Current action and preconditions to check: trajectory_clear

Your task: For each precondition in the list above, predict whether it will hold at this action.

Consider the current scene as observed from the mobile robot's camera, and analyze the predicted future states of all dynamic agents (e.g., people, animals, vehicles, or any moving entities) within the NEXT SECOND.

IMPORTANT: Only answer "very likely" if you are absolutely certain—based on strong, clear evidence—that a dynamic agent will violate the precondition in the predicted future state. Do NOT answer "very likely" for unlikely, ambiguous, or low-probability risks.

Ask yourself for each precondition: Is there a high probability, with clear and convincing evidence, that the predicted future states of any dynamic agent will interfere with the predicted future state of the currently executing action within the NEXT SECOND, causing that precondition to fail?

Assess the risk level based on these predictions. Use "likely" or "very likely" if motions create a clear risk of interference.

Use "neutral" or "improbable" if agents are nearby but their predicted paths are clearly diverging or non-conflicting.

Failure Risk Categories: "very improbable", "improbable", "neutral", "likely", "very likely"

Answer Format: Output ONLY the probability_of_failure value from these categories: "very improbable", "improbable", "neutral", "likely", "very likely"

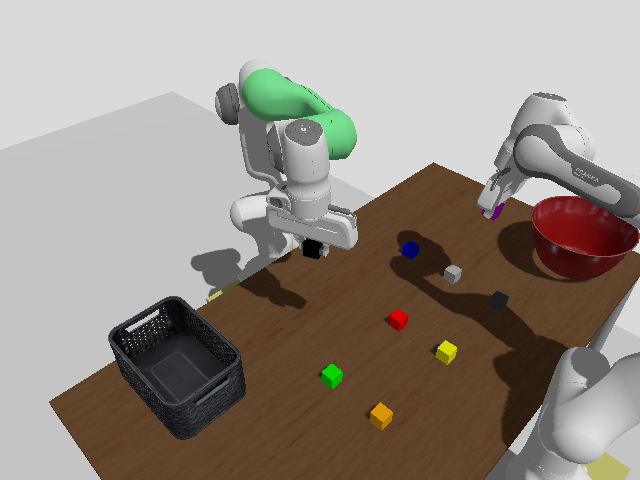

Answer: very improbable